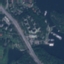
Land use / land cover: Highway